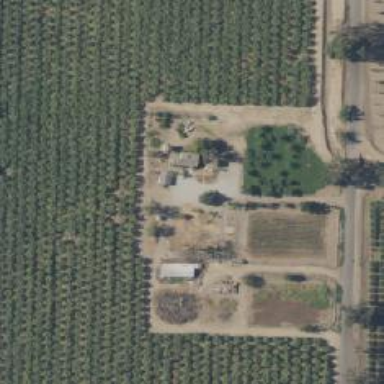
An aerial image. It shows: Orchard filled with almond trees.